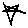
Label: star